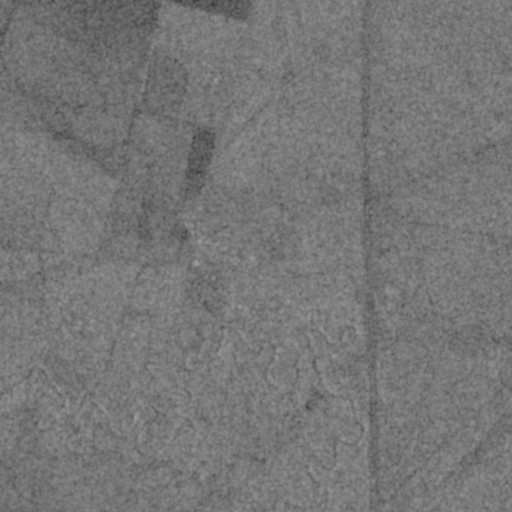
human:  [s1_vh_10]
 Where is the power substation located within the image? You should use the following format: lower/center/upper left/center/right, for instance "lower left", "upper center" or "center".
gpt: The power substation is located in the center of the image.
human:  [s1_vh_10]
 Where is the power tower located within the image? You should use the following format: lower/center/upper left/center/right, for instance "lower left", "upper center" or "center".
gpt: The power tower is located in the right of the image.
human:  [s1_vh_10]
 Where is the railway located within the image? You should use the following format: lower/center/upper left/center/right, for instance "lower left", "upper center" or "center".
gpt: The railway is located in the right of the image.
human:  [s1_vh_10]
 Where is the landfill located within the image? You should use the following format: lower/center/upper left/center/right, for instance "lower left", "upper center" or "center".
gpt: There is no landfill in the image.

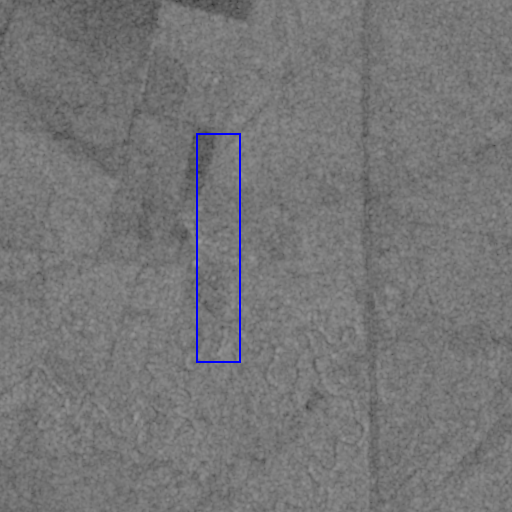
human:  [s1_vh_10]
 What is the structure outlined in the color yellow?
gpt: There is no yellow outline.
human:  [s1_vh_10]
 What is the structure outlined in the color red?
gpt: There is no structure outlined in red.